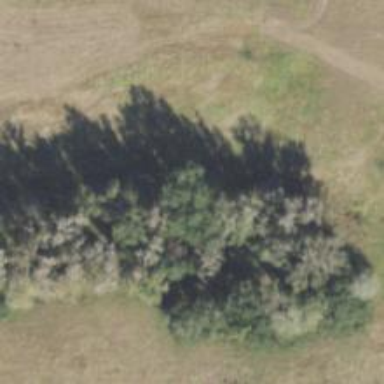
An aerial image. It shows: Mixed leaf woodland.